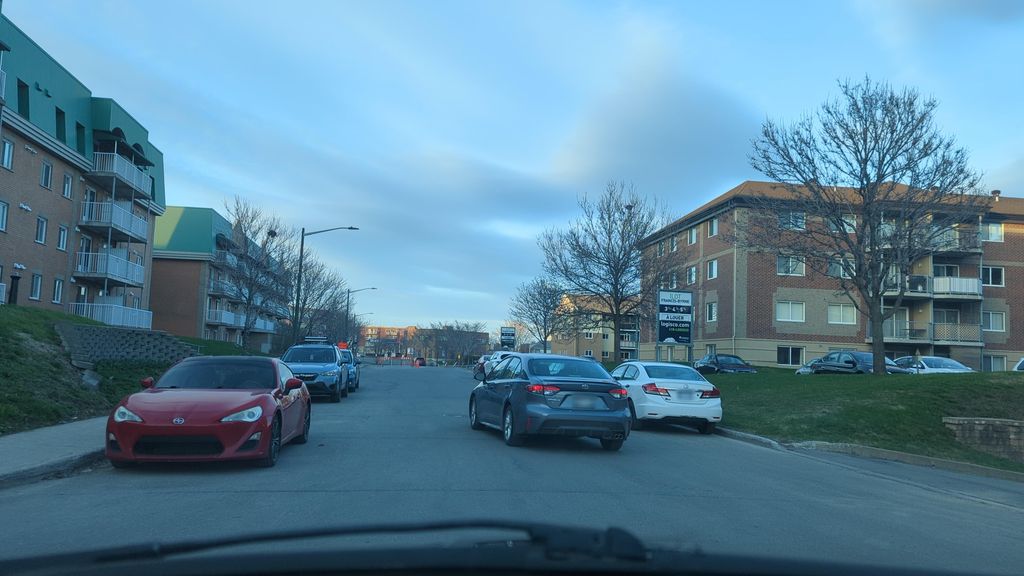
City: quebec_city